Question: Given 100x100 matrix where each element represents a function value in space, I would like to find parameter values A, B, C, D, E for a function f(x, y) = A + By + Dy^2 that fits the best the given matrix values, where x represents a row number and y represents a column number
To illustrate the aim on a smaller example, let's say we have a 3x3 matrix T:
'''
T = [0.1 0.2 0.1; 0.8, 0.6, 0.5; 0.1, 0, 1]
'''
in this case f(1,1) = 0.1 and f(3,2)= 0.
Concretely the matrix values for which I would like to find a fitting function (surface) are displayed in the image below:

I would be very thankful if anyone suggested a way to find the 3D function that fits (best) the given matrix.
# Edit
Is it possible to find a fit directly or is it neccesary (or better) fo first represent the data as matrix [X, Y, f(X,Y)]:
'''
vals = []
for(i = 1: 100)
for j = 1 : 100
if(T(i,j) ~= 0)
vals = [vals;i, j, T(i,j)];
end;
end;
end;
'''
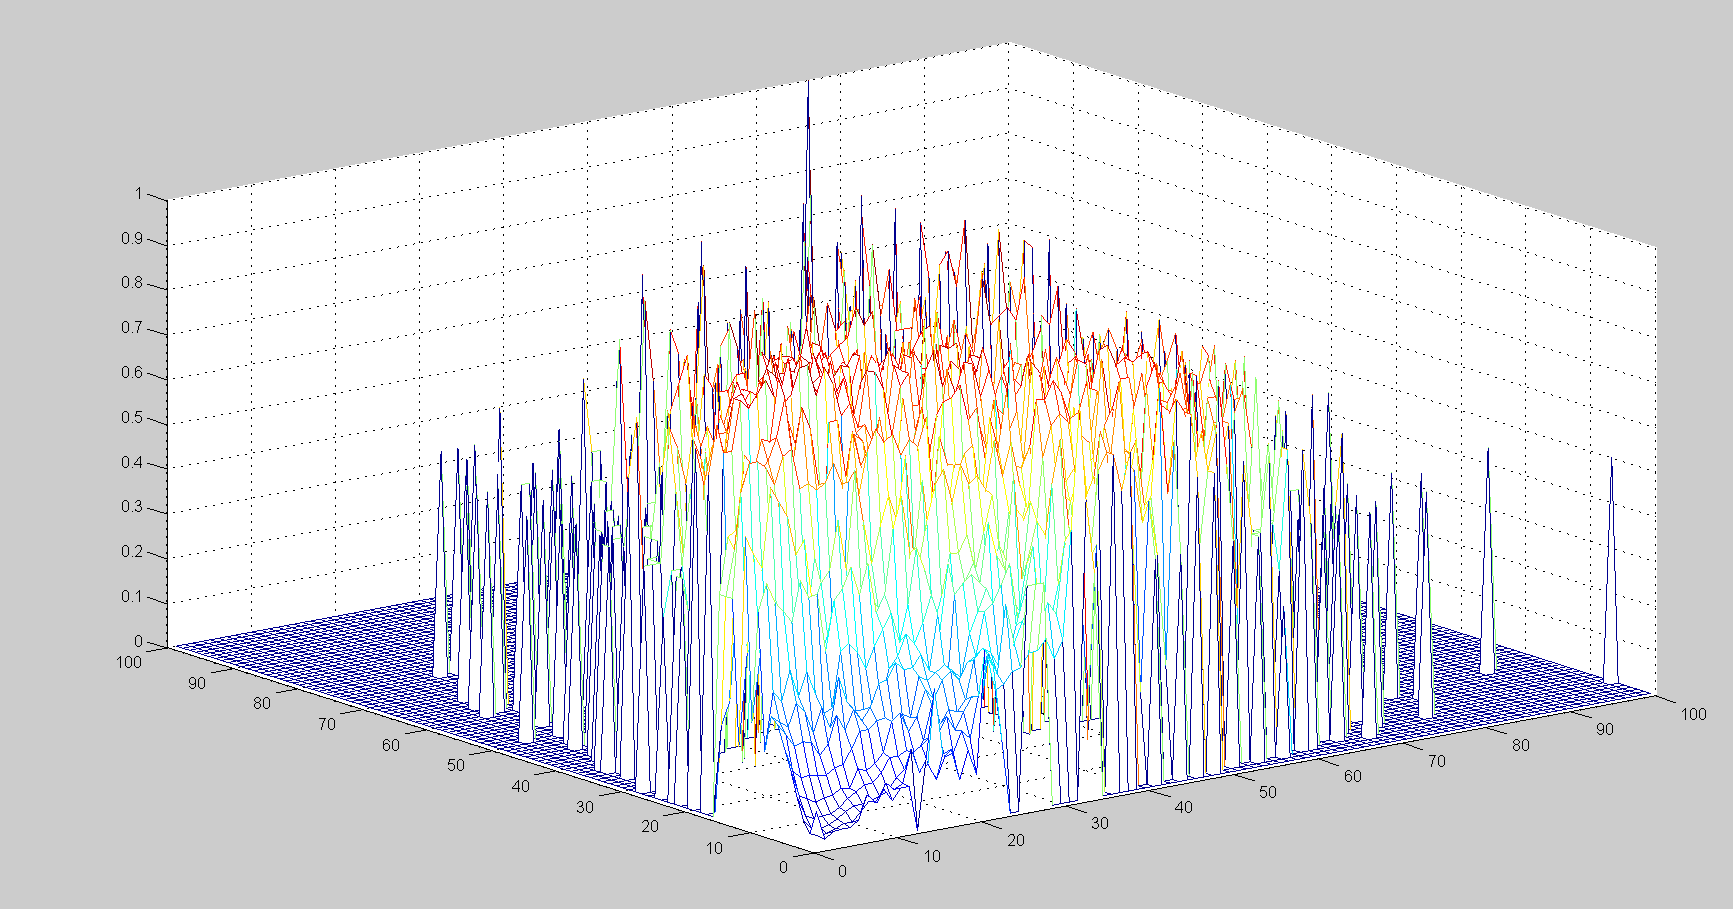
Answer: These guys seemed to have done it in one line:
<URL>
'''
x = % vector of x values
y = % vector of y values
z = % f(x,y)
V = [1 x y x.^2 x.*y y.^2];
a = V \ z ;
'''
From <URL>:
-